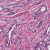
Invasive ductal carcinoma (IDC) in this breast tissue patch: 1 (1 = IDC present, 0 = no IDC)